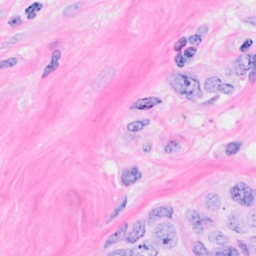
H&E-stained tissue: Breast